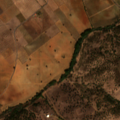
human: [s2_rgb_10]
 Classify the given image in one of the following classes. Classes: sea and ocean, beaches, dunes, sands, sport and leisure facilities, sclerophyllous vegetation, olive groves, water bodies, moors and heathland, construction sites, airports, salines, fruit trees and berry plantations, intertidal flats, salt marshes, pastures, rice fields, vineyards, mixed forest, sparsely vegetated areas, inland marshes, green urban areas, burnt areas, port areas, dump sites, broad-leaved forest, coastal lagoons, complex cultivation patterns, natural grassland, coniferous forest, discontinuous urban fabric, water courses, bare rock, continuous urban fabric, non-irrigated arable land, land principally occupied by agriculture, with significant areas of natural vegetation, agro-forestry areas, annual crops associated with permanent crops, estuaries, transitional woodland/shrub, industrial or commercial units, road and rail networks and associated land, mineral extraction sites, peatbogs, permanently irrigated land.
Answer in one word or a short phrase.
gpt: non-irrigated arable land, vineyards, olive groves, agro-forestry areas, broad-leaved forest, transitional woodland/shrub